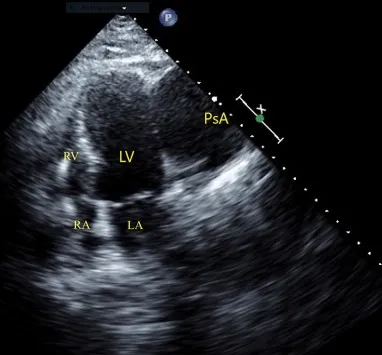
2D-TTE (apical four-chamber view). The image shows a thinned-out LV lateral wall and a contained LV free wall rupture with the formation of a large (8 cm) Pseudoaneurysm. . 2D-TTE: Two-dimensional transthoracic echocardiography, LA: left atrium, LV: left ventricle, RA: right atrium, RV: right ventricle, PsA: pseudoaneurysm.
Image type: radiology (ultrasound)